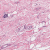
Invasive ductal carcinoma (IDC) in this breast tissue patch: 0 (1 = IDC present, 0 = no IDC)